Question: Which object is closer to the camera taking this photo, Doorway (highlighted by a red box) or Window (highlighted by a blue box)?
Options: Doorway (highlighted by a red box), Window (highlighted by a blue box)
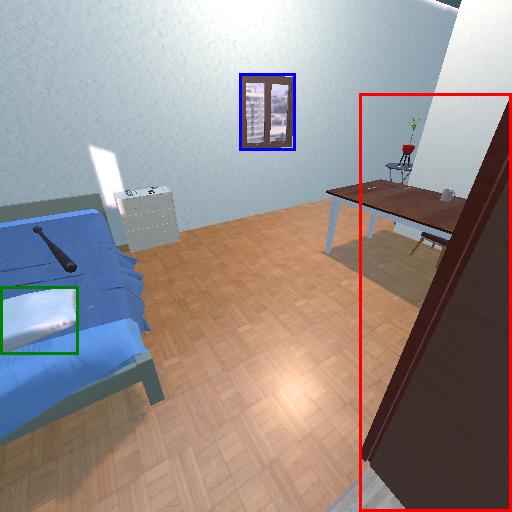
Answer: Doorway (highlighted by a red box)